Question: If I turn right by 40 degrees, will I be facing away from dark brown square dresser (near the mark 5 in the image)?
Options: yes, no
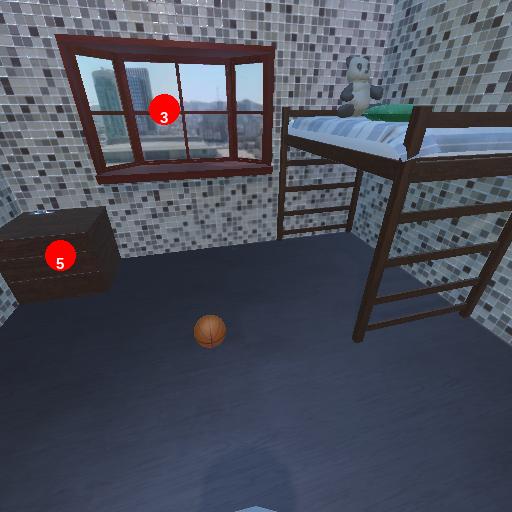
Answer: yes